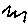
Label: zigzag